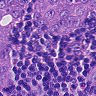
Metastatic tissue present: yes